九年级 · 计数
(本小题8.0分)

如图所示, 有两个质地均匀且可以转动的转盘, 转盘一被分成6个全等的扇形区域, 转盘二被分成8个全等的扇形区域. 在转盘的适当地方涂上灰色, 末涂色部分为白色. 用力转动转盘, 请你通过计算判断, 当转盘停止后哪一个转盘指针指向灰色的可能性大.

转盘一

转盘二

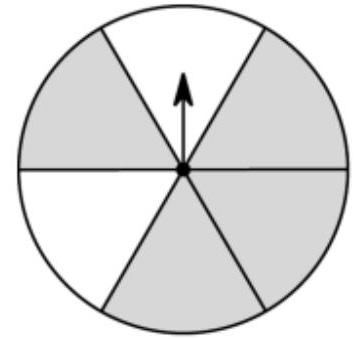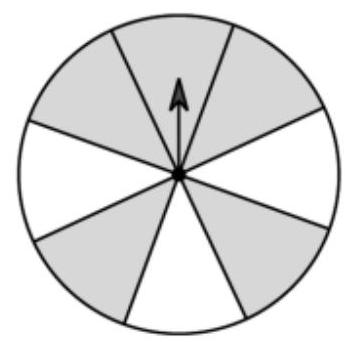
答案: 转盘一指针指向灰色的可能性大

解析: 【分析】根据等可能事件发生的可能性大小, 分别进行计算, 然后进行判断即可.

【详解】解：由图可知：转盘一指针指向灰色的可能性为: $\frac{4}{6}=\frac{2}{3}$;

转盘二指针指向灰色的可能性为: $\frac{5}{8}$;

$\because \frac{2}{3}=\frac{16}{24}, \frac{5}{8}=\frac{15}{24}$,

$\therefore \frac{2}{3}>\frac{5}{8}$,

即: 转盘停止后转盘一指针指向灰色的可能性大.

【点睛】本题考查比较可能性大小. 熟练掌握等可能事件的可能性大小的计算方法, 是解题的关键.